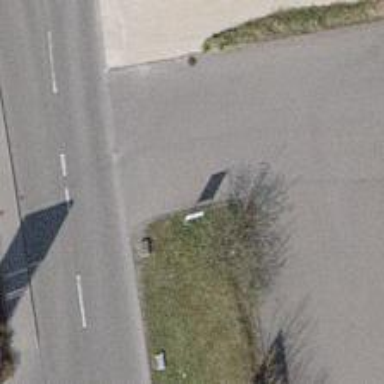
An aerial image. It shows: Block barrier.